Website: walmart
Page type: billing-address
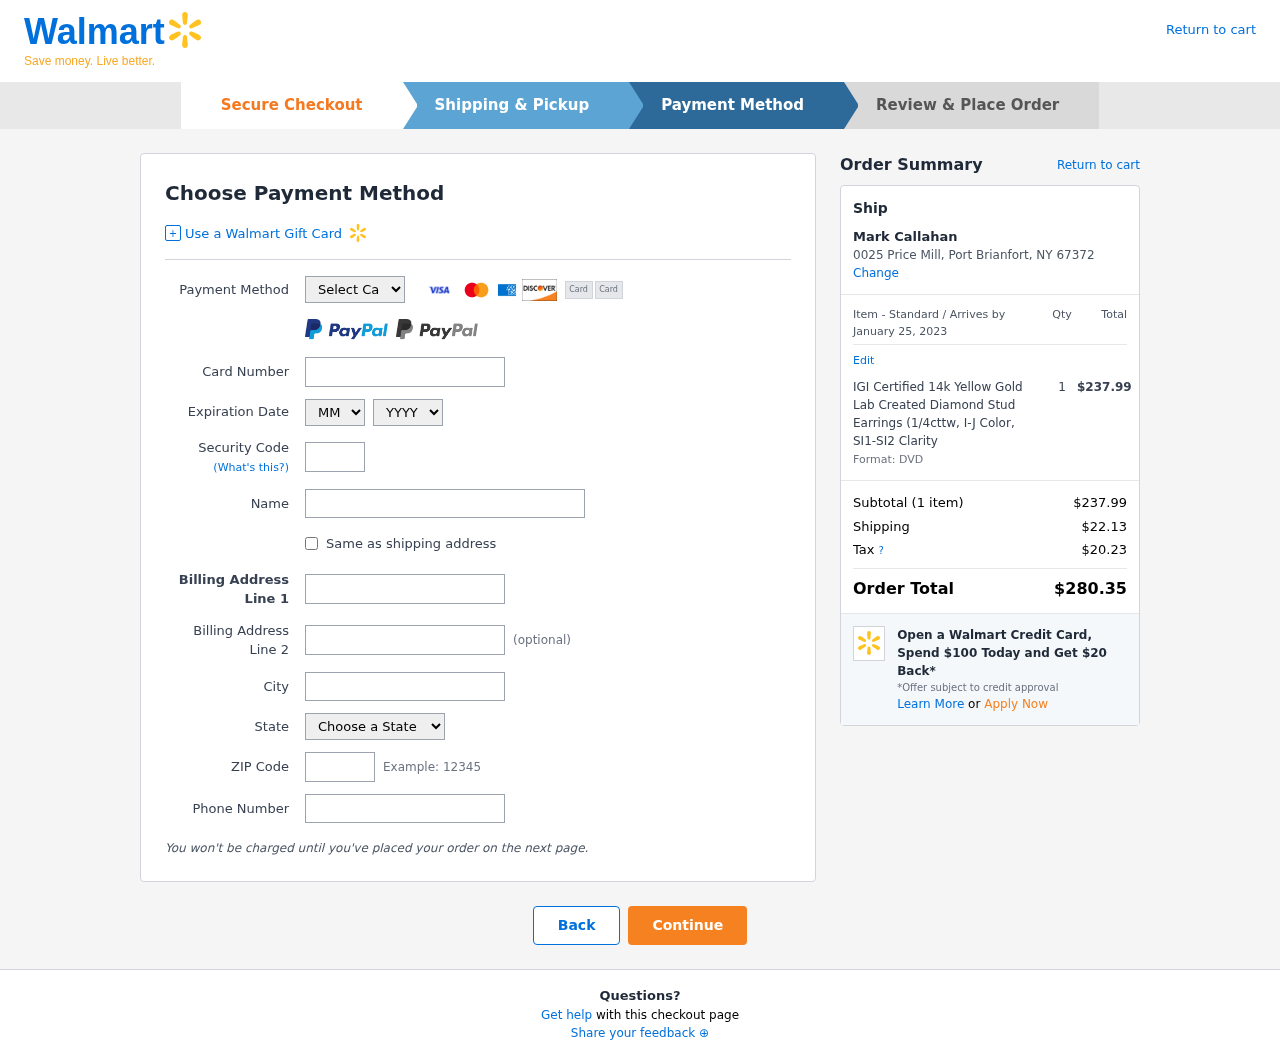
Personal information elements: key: PII_CARD_CVV
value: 192
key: PII_CARD_EXPIRY_MONTH
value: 03
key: PII_CARD_EXPIRY_YEAR
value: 30
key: PII_CARD_NUMBER
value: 6599 4083 2018 5175
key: PII_CARD_TYPE
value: Discover
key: PII_CITY
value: Port Brianfort
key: PII_CITY_STATE_ZIP
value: Port Brianfort, NY 67372
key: PII_FULLNAME
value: Mark Callahan
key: PII_PHONE
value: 6996915111
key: PII_POSTCODE
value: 67372
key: PII_STATE
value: New York
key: PII_STREET
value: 0025 Price Mill
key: PII_STREET2
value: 843 Samantha Stream
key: PII_FULLNAME2
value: Mark Callahan
Product elements: key: PRODUCT1_NAME
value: IGI Certified 14k Yellow Gold Lab Created Diamond Stud Earrings (1/4cttw, I-J Color, SI1-SI2 Clarity
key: PRODUCT1_PRICE
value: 237.99
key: PRODUCT1_QUANTITY
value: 1
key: PRODUCT1_DESC
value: Format: DVD
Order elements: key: ORDER_DELIVERY_DATE
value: January 25, 2023
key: ORDER_NUM_ITEMS
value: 1
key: ORDER_SUBTOTAL
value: $237.99
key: ORDER_SHIPPING_COST
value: $22.13
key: ORDER_TAX
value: $20.23
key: ORDER_TOTAL
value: $280.35